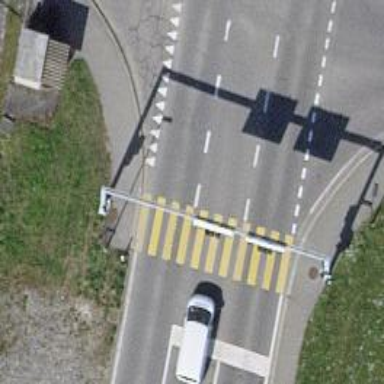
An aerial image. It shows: Road crossing with traffic signals.